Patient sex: M
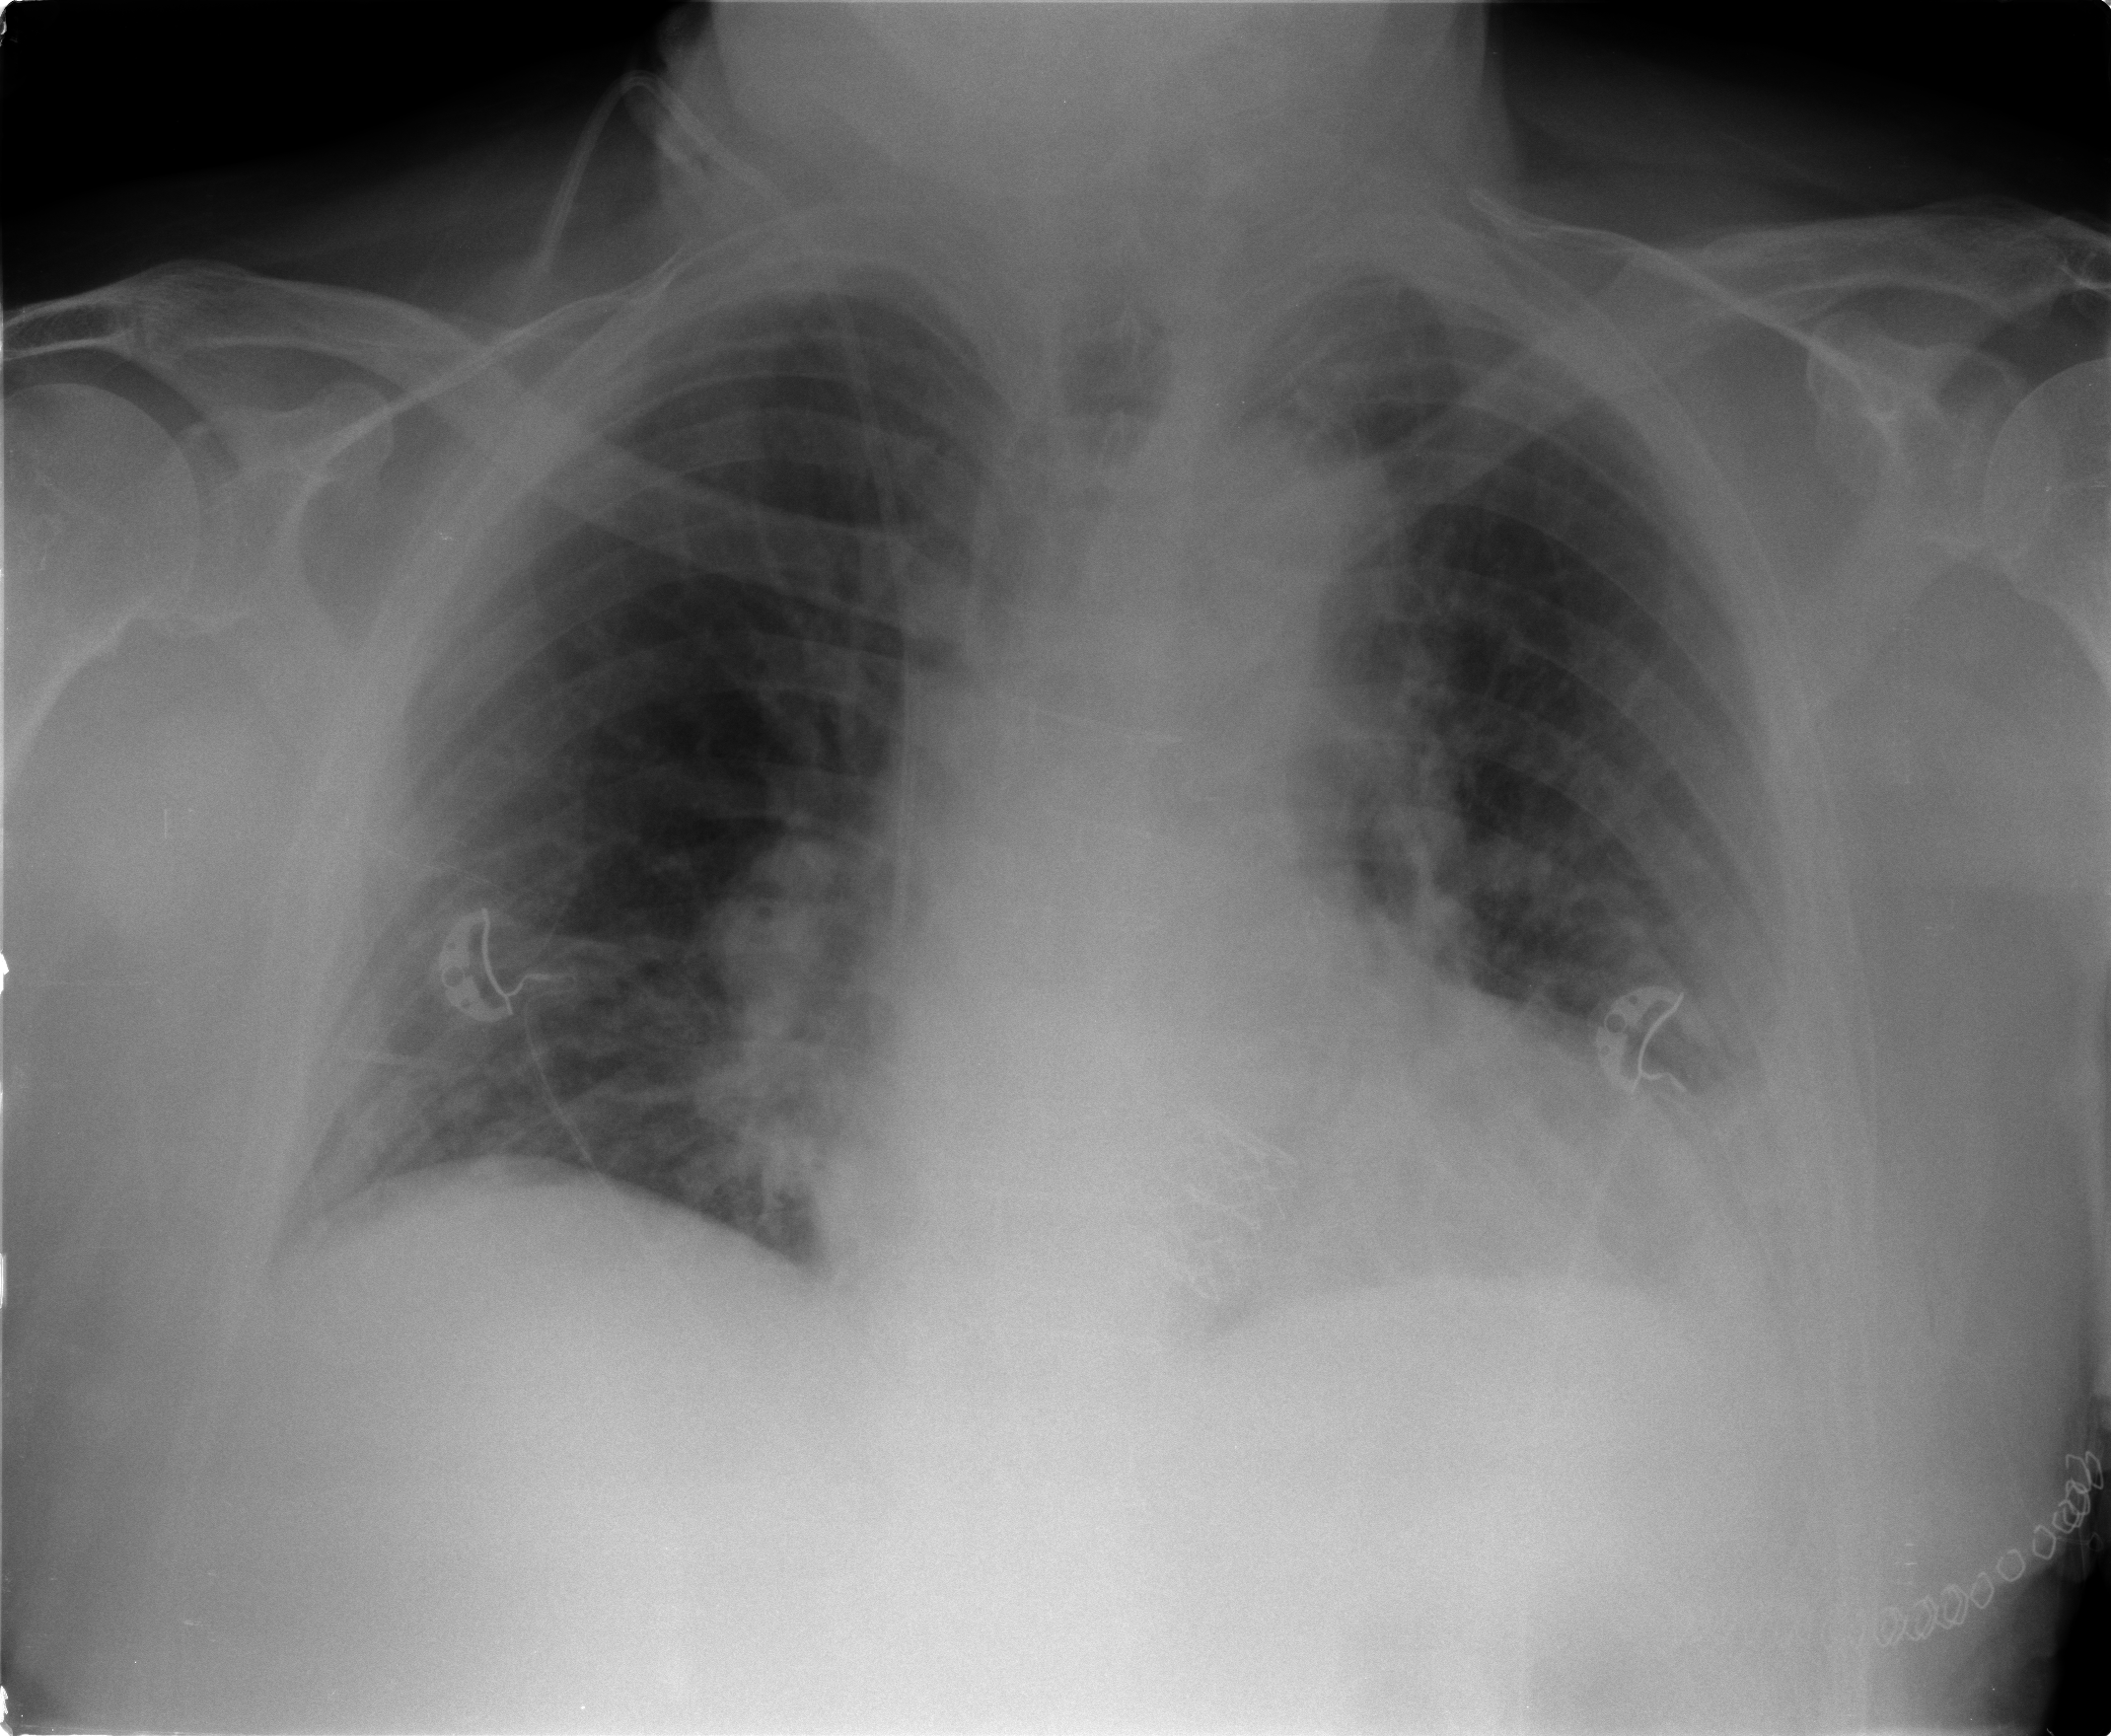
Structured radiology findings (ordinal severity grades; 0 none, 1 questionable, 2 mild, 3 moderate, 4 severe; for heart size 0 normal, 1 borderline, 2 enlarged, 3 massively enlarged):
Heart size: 2
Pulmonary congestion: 2
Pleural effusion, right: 0
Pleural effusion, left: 2
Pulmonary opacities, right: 0
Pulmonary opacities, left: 0
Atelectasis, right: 0
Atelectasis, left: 2